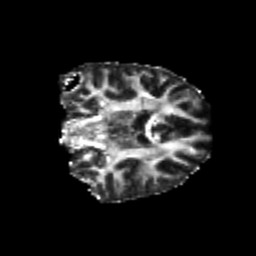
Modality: FA
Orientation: coronal
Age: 23
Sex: female
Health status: healthy
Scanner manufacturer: philips
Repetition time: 7.39 s
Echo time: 0.08599 s